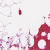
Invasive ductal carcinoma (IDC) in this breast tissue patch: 0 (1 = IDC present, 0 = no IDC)